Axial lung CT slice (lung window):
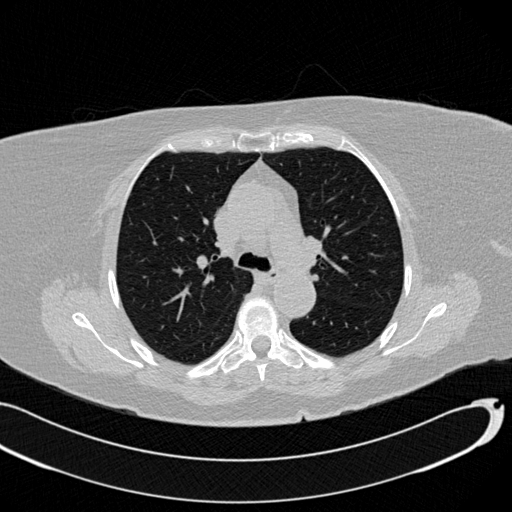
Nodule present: no